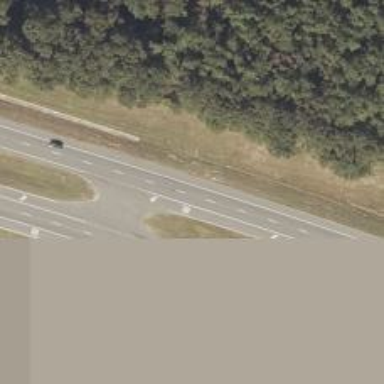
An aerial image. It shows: Expressway with asphalt surface categorized as trunk highway.